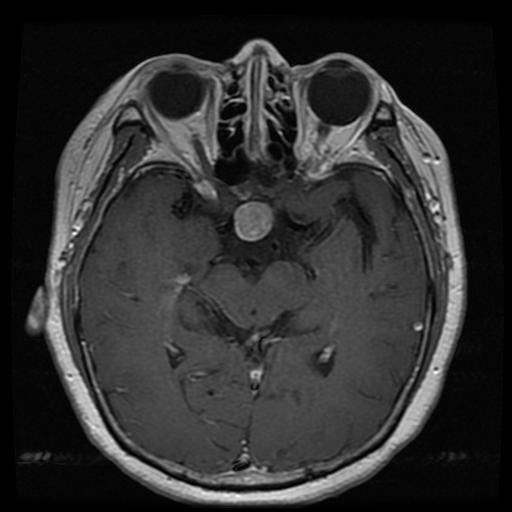
Label: pituitary